Question: I'm trying to make a custom scroll bar for 'Web browser Control'.
I used a 'Scroll Bar Control' for this,so i attached 'Scroll Bar Control' to 'Web browser Control'
use following code:
'''
Doc = (mshtml.HTMLDocument)browser.Document;
Doc.parentWindow.document.body.style.overflow = "hidden";
mshtml.IHTMLElement2 ScrolablePlace= (mshtml.IHTMLElement2)Doc.getElementById("ScrolablePlace");
ScrollBar.ViewportSize = browser.ActualHeight;
ScrollBar.Maximum = ScrolablePlace.scrollHeight;
'''
and while scroling scrolbar:
'''
private void ScrollBar_Scroll(object sender, ScrollEventArgs e)
{
if (Doc != null)
{
Doc.parentWindow.scroll(0, (int)e.NewValue);
}
}
'''
this is work,but 'ScrollBar.Maximum' value is always larger than scroll bar place.dose 'ScrollBar.ViewportSize' and 'ScrollBar.Maximum'
set correctly?
I Hope i could explain my problem correctly with this image:

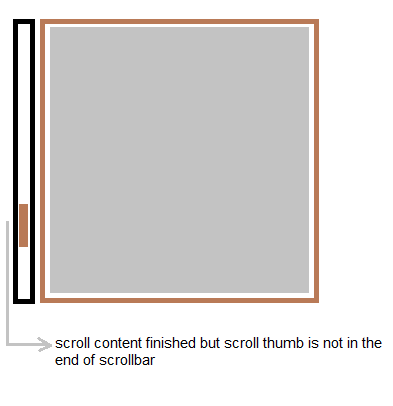
Answer: After some research, I've found that a scroll bar 'maximum' property must calculate from this formula :
'''
scrolbar.maximum=(maxsize-scrolbar.ViewportSize)+scrolbar.smallchanges
'''
so i simply do this and it work fine:
'''
ScrollBar.Maximum = ScrolablePlace.scrollHeight- browser.ActualHeight+ScrollBar.SmallChange;
'''